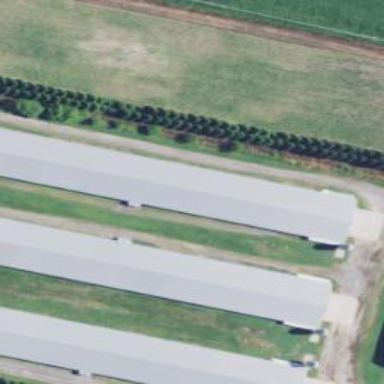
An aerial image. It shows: Farm auxiliary building.